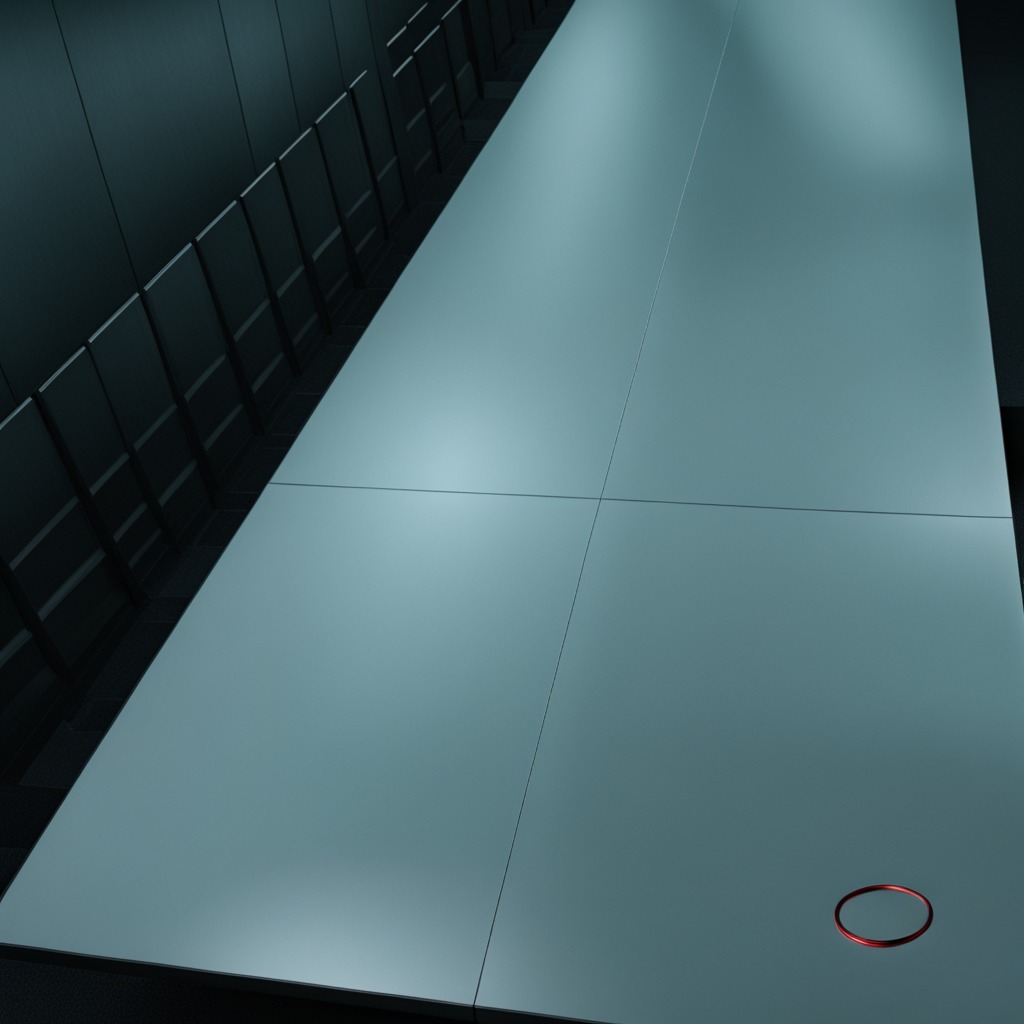
A rubber O-ring lying on a clean empty table in a railway signal maintenance room lit by harsh overhead fluorescents photorealistic surface textures crisp shadows high dynamic range